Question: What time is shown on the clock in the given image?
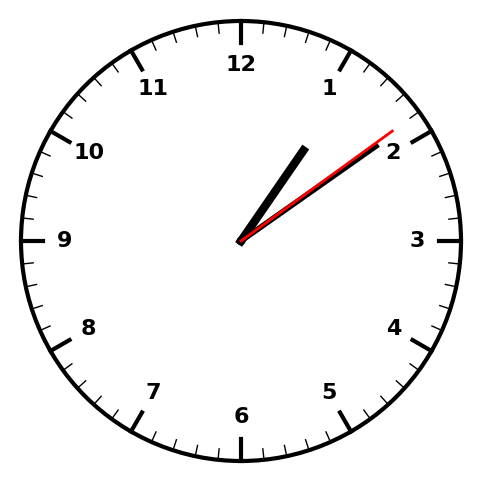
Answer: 01:09:09